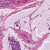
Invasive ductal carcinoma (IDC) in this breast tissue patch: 1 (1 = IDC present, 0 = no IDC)